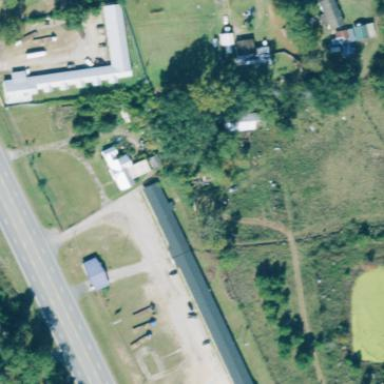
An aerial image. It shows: Motel.